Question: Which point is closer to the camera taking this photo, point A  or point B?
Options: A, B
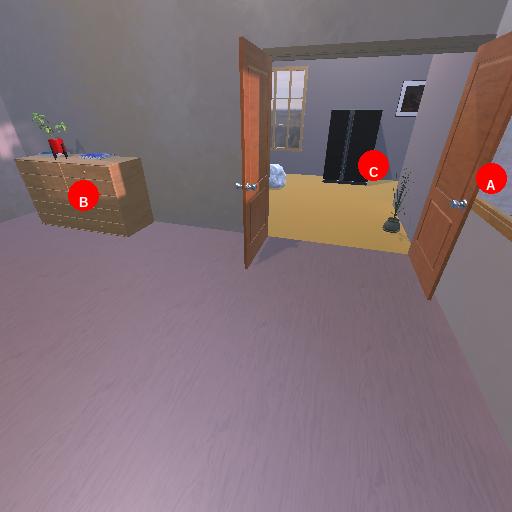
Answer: A